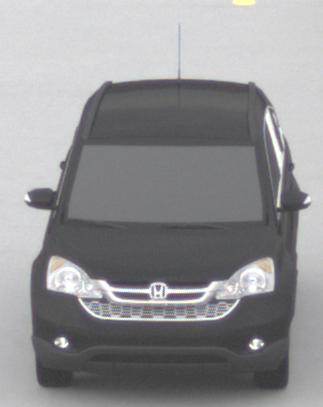
Make: Honda
Model: CR-V
Detailed model: CR-V (III) (04/10 - 10/12)
Model produced from: 2010
Model produced until: 2012
Doors: 5
Color: black
Road condition: dry road
Daytime: morning or afternoon
Contrast: low contrast